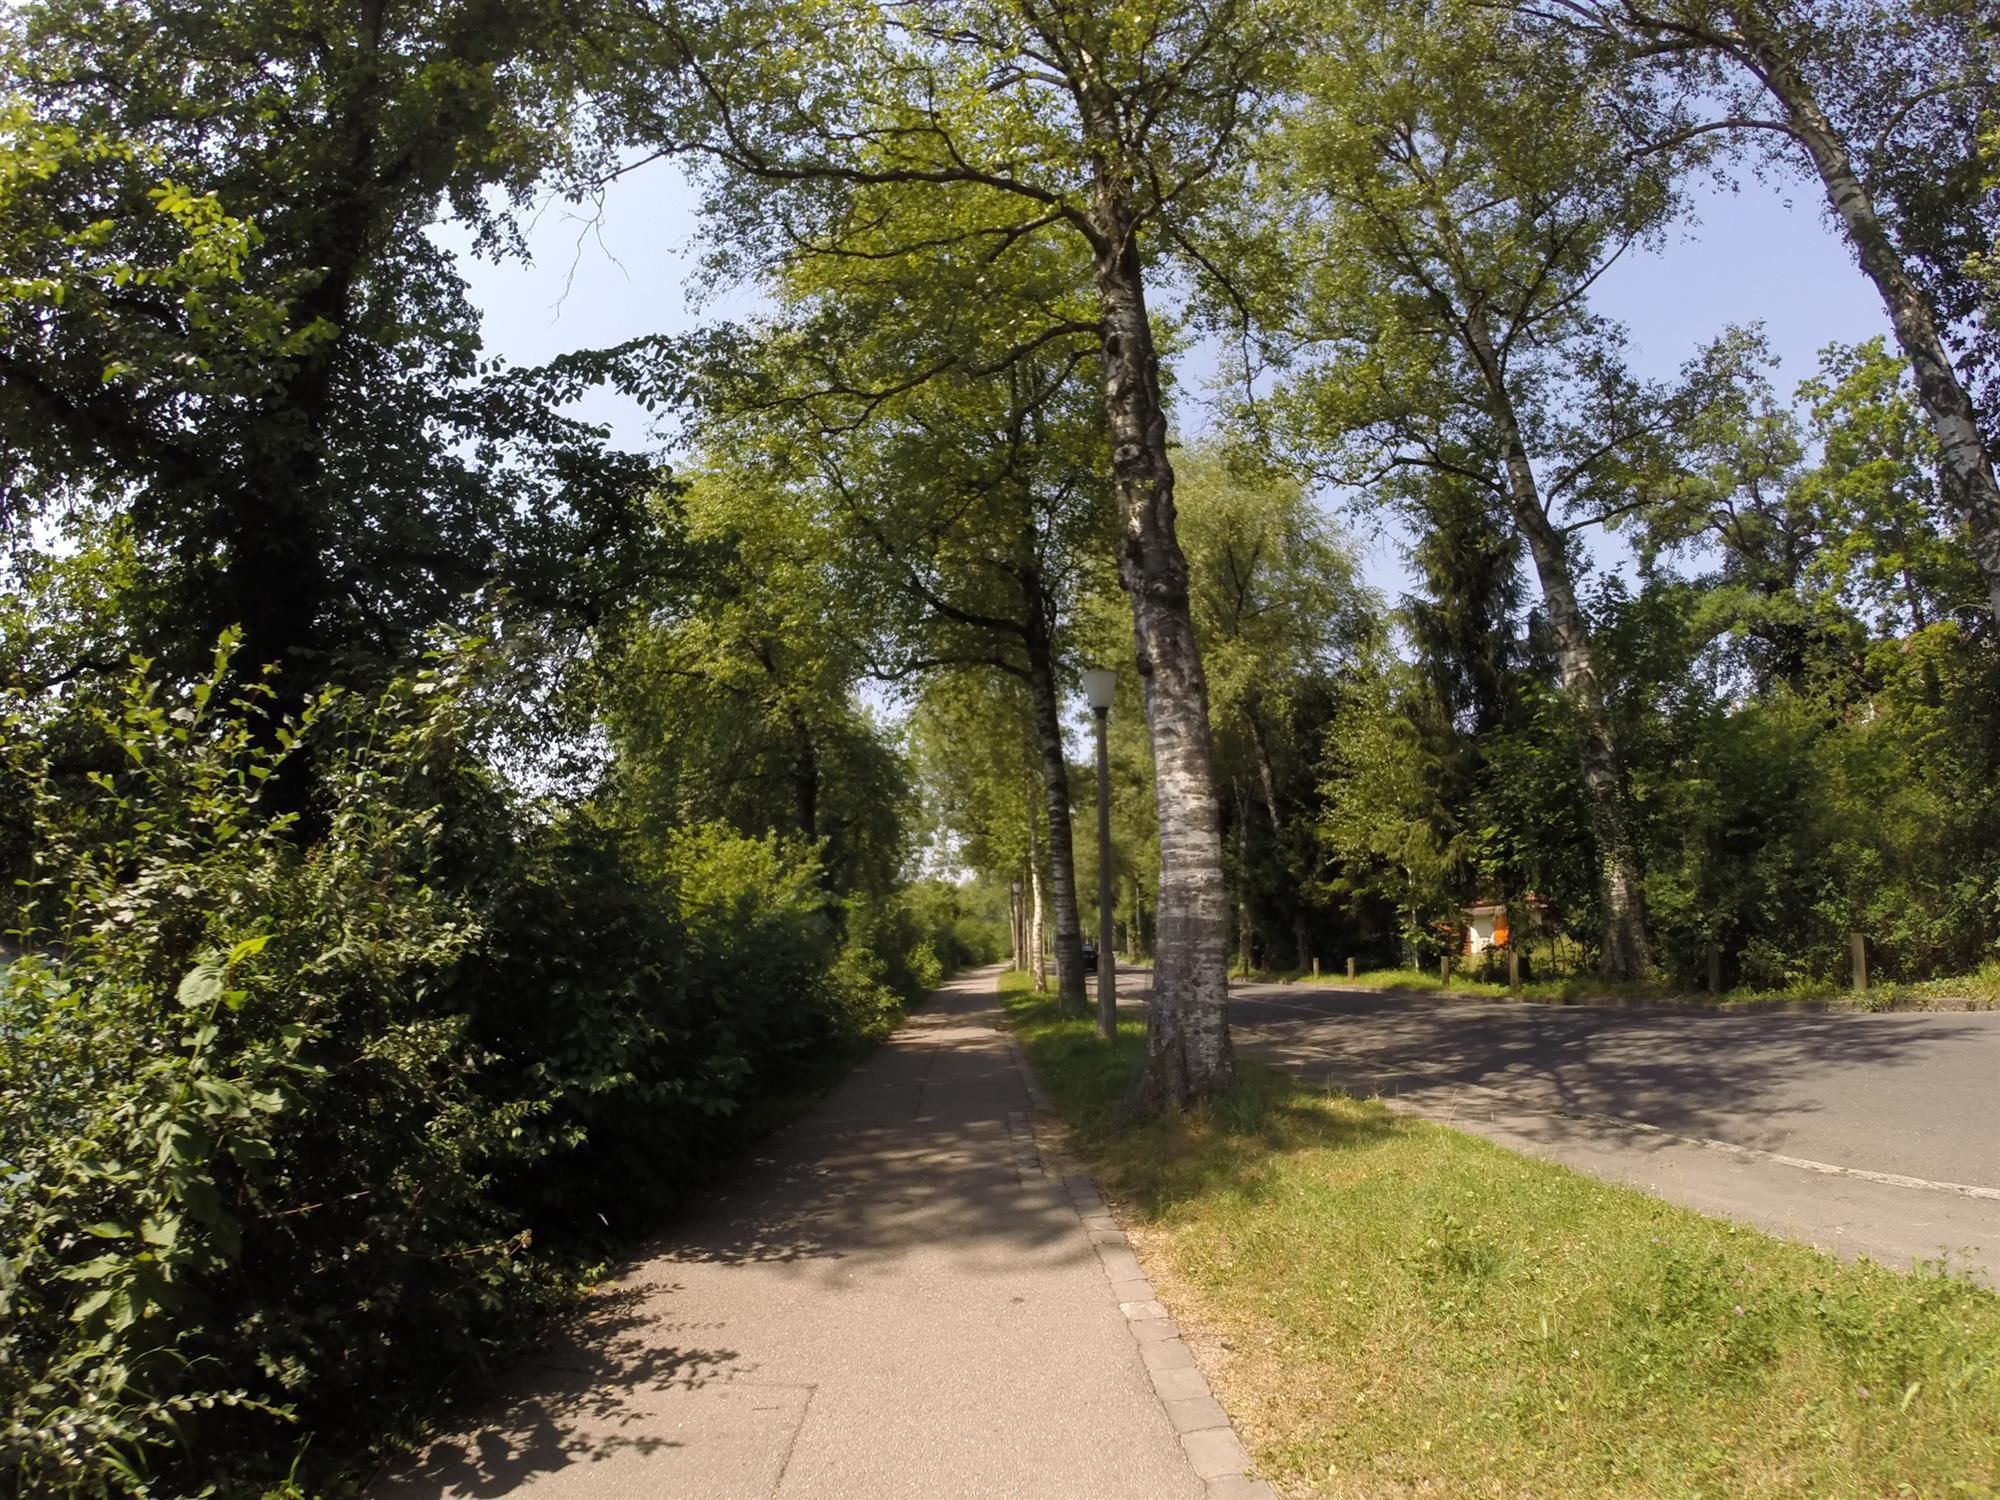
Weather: clear
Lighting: day
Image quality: good
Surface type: walking surface
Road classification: footway
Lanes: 1
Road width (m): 1
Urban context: urban centre
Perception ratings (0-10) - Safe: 9.24, Lively: 5.75, Beautiful: 9.48, Boring: 6.92, Depressing: 2.7, Wealthy: 9.5